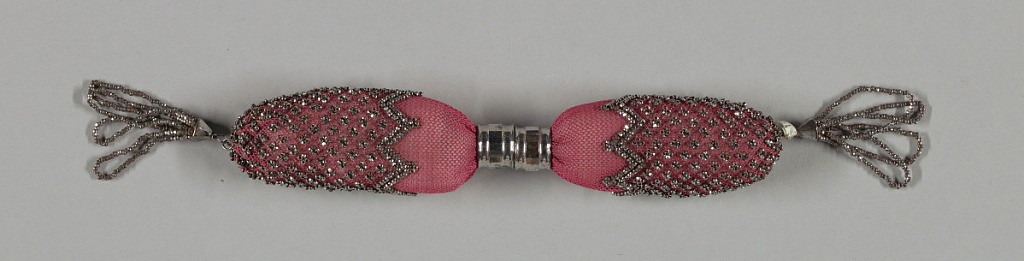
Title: Miser's purse
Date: early 19th century
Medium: silk, metal Technique: crochet
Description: Crocheted red silk ornamented with cut steel beads in minute diagonal square pattern and zig-zag band pattern.  Two rings control side opening; bead tassels of cut steel at either end.